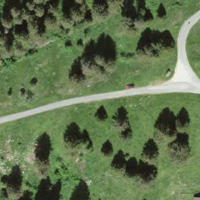
EUNIS habitat code: 24
Species observed at this site:
Silene dioica
Tussilago farfara